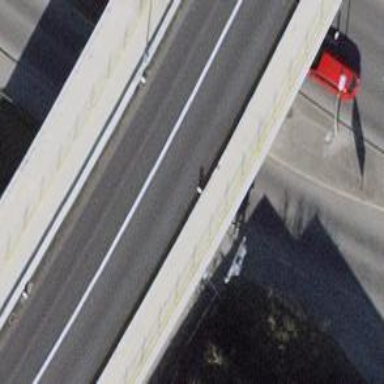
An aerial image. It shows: Secondary road bridge with asphalt surface and sidewalks on both sides.